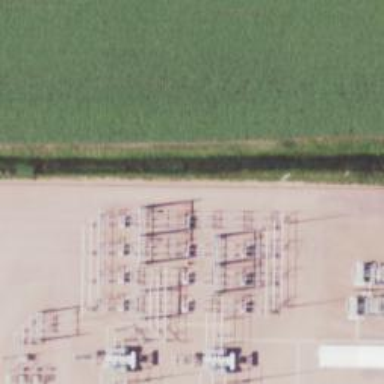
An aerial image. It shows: Switch for power supply.